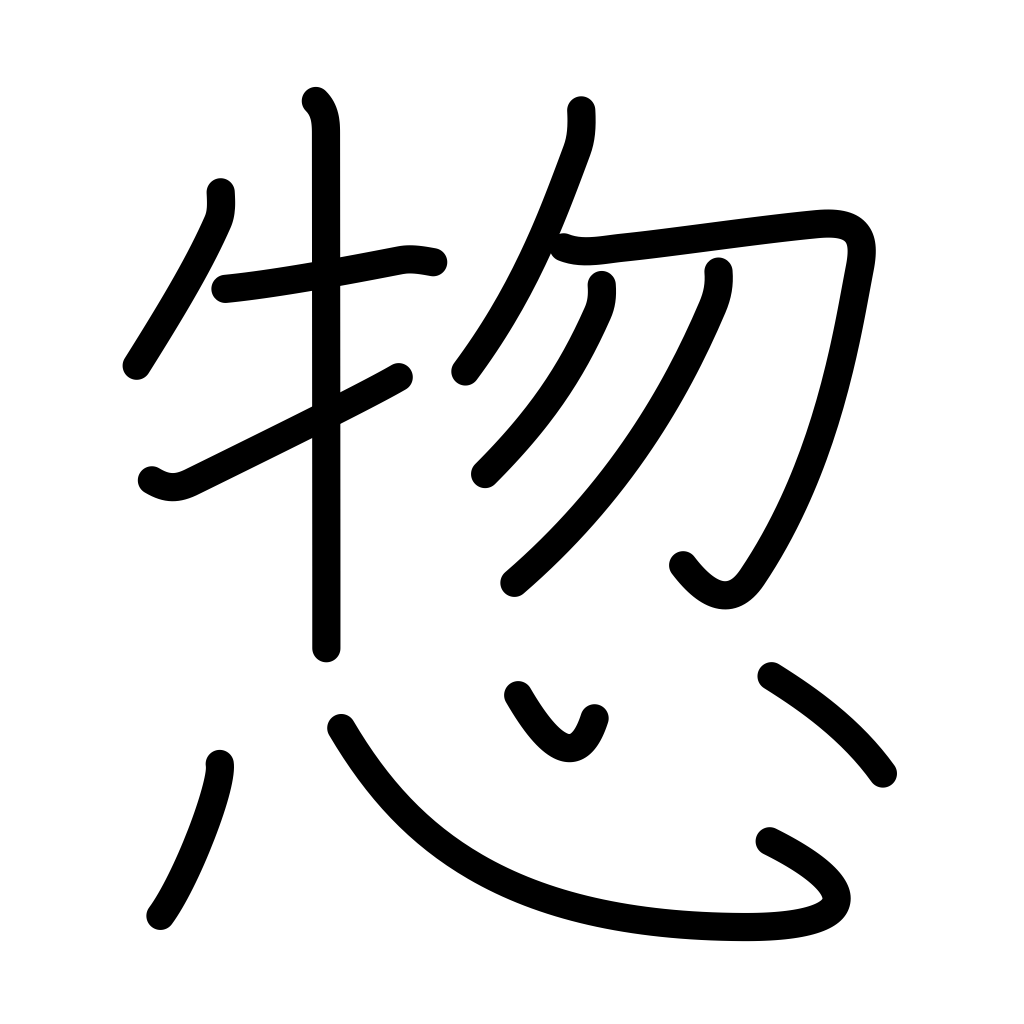
Meaning: all